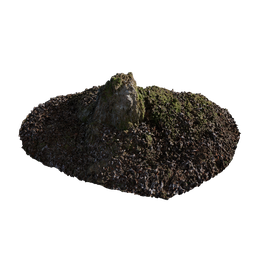
Label: nature